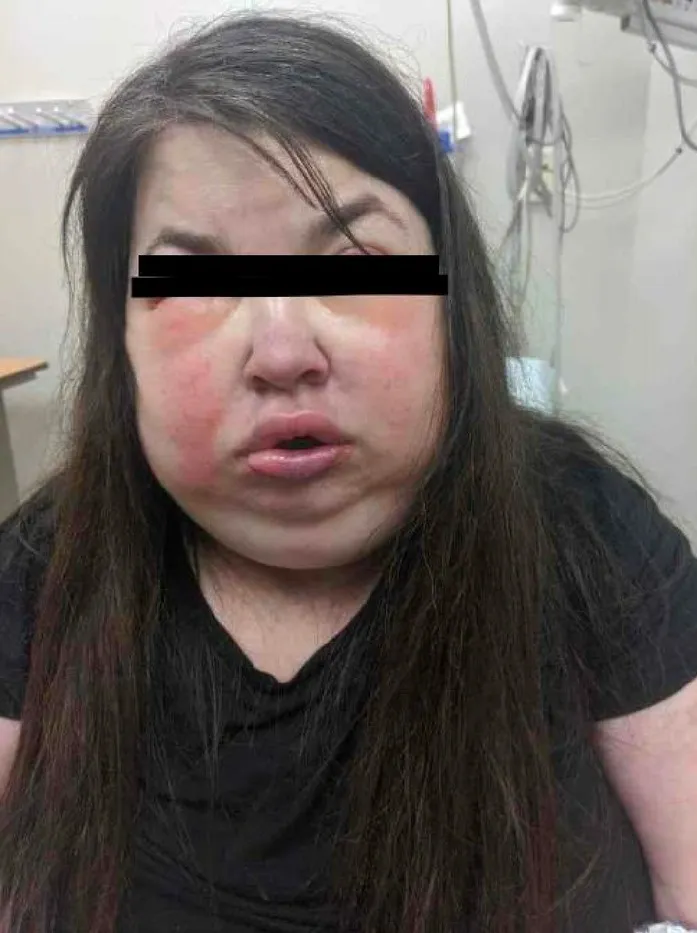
The patient had extensive face and neck swelling on presentation to the emergency department.
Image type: medical_photograph (oral_photograph)